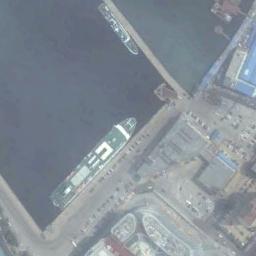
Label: ship